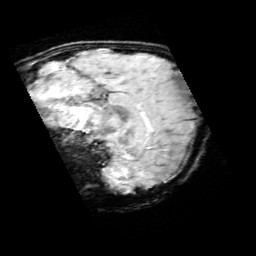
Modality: SWI
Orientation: sagittal
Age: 11
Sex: male
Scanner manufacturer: siemens
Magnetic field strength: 3 T
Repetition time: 0.027 s
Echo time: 0.02 s